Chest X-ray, AP view. Patient: 52 years old, sex M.
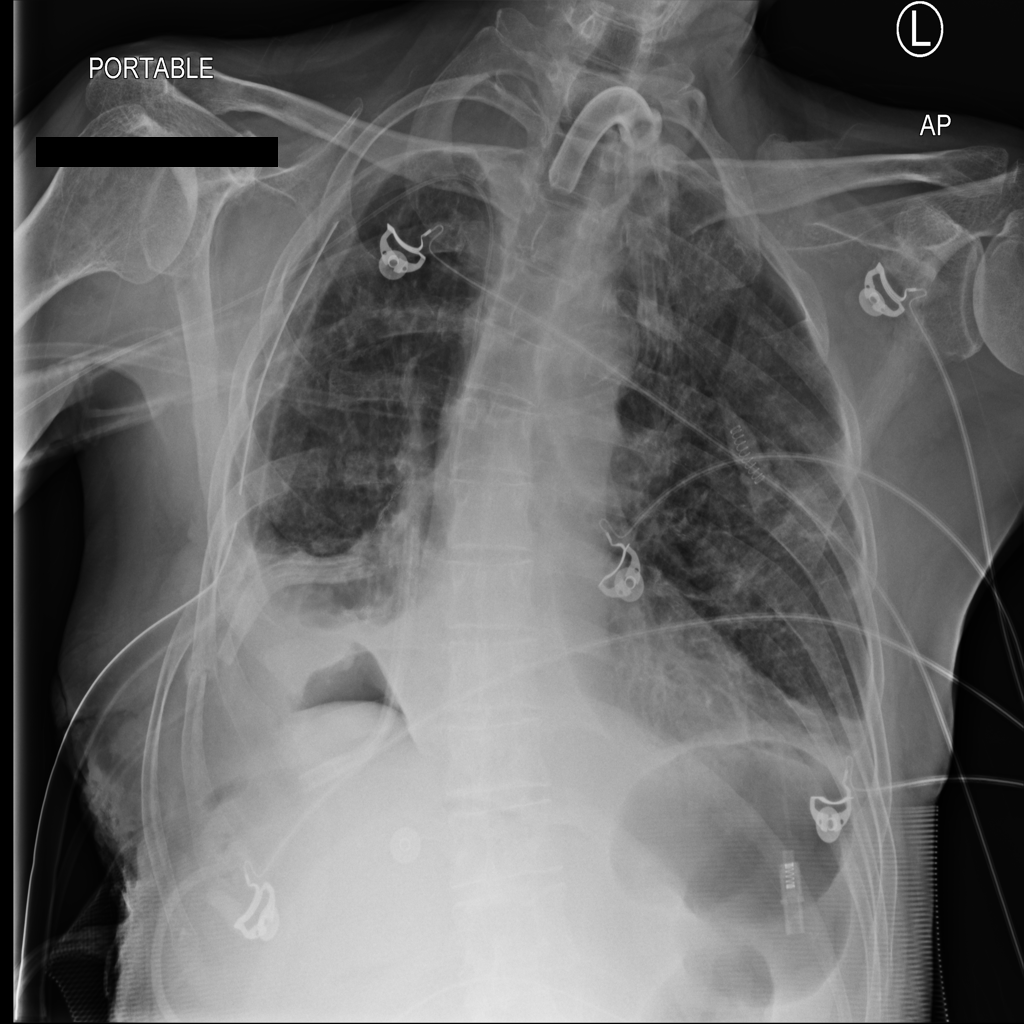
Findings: Infiltration, Pneumothorax